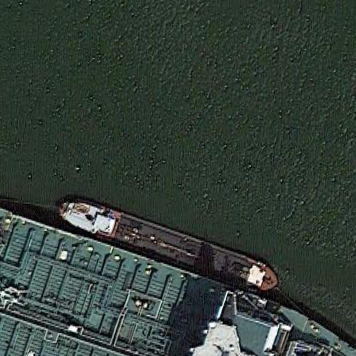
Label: civil